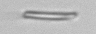
Label: fiber